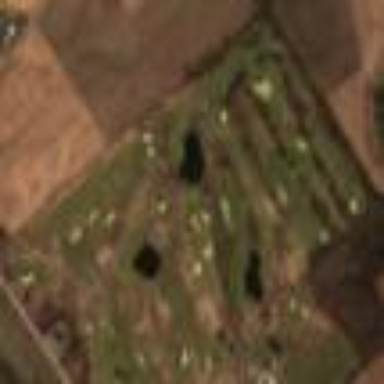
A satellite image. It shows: Area of rough grass used for golf.